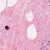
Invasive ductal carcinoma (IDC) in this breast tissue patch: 0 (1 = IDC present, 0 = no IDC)